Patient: sex M, age 23
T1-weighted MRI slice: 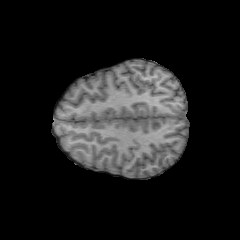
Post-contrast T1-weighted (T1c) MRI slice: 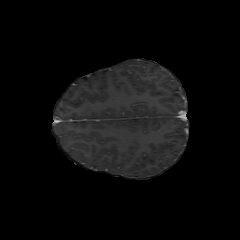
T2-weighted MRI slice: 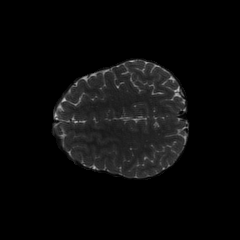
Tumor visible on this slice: no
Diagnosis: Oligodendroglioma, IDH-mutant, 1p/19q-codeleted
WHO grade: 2